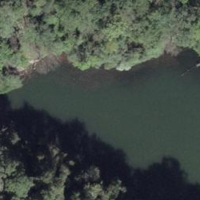
EUNIS habitat code: 44
Species observed at this site:
Cardamine heptaphylla